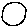
Label: circle